Aerial crown-view tile of a tropical tree (Barro Colorado Island, Panama), acquired 20250915:
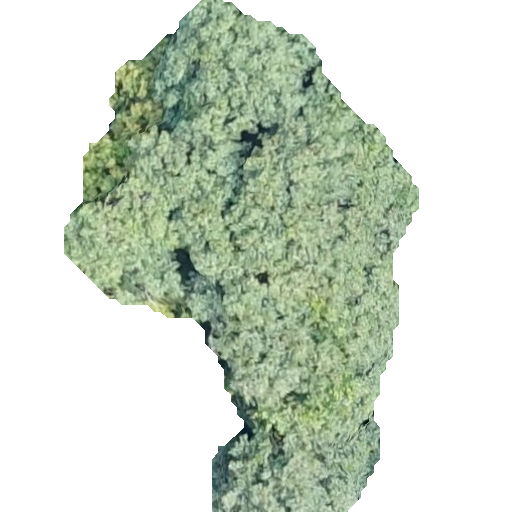
Species: Apeiba membranacea
GBIF accepted scientific name: Apeiba membranacea
Crown area: 165.976 m²